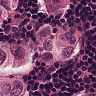
Metastatic tissue present: yes